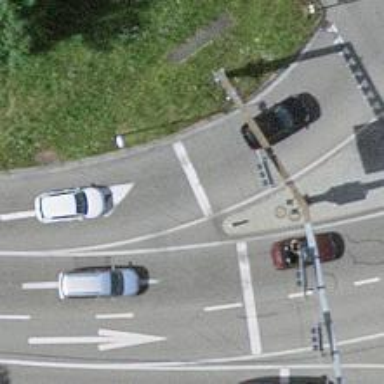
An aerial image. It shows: Road with traffic signals.